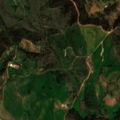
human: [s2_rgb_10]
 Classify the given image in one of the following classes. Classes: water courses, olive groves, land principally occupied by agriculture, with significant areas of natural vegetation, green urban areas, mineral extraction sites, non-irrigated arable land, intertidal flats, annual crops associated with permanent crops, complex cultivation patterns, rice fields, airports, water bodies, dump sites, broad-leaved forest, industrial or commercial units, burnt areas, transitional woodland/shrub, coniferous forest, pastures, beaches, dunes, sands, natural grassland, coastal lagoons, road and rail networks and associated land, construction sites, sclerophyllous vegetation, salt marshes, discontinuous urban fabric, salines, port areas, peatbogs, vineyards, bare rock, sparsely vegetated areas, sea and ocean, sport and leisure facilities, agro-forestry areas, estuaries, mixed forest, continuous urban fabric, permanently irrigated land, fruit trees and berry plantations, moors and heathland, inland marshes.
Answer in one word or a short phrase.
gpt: non-irrigated arable land, land principally occupied by agriculture, with significant areas of natural vegetation, agro-forestry areas, broad-leaved forest, transitional woodland/shrub